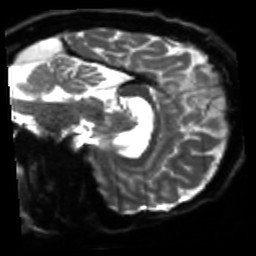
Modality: sbref
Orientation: sagittal
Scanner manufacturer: siemens
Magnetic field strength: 3 T
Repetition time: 4 s
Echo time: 0.0594 s